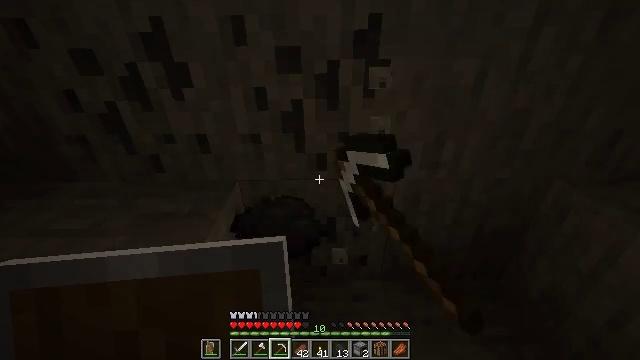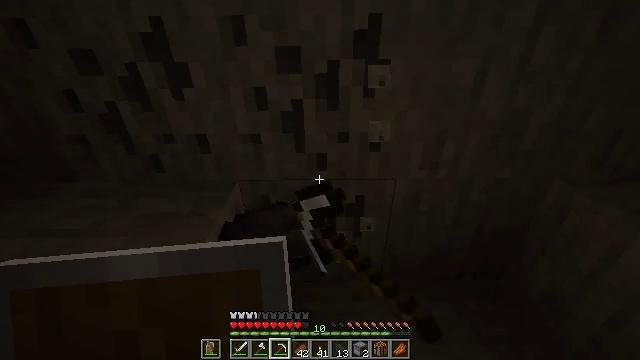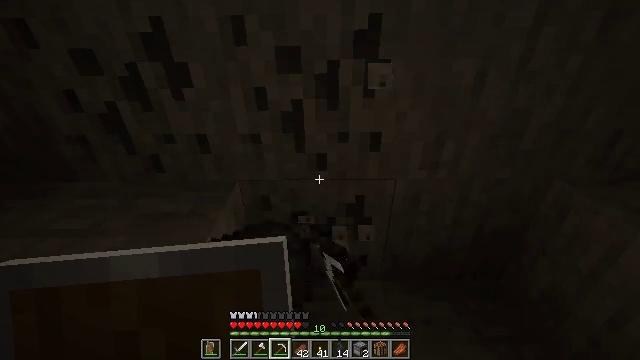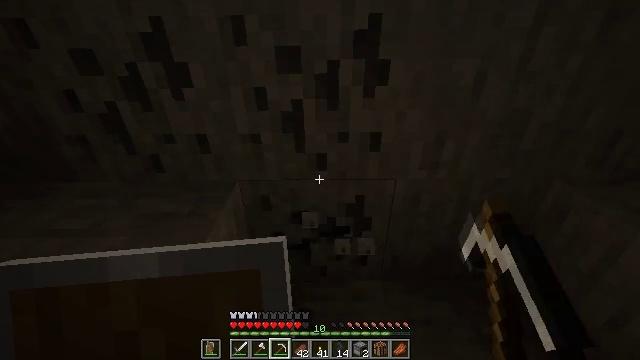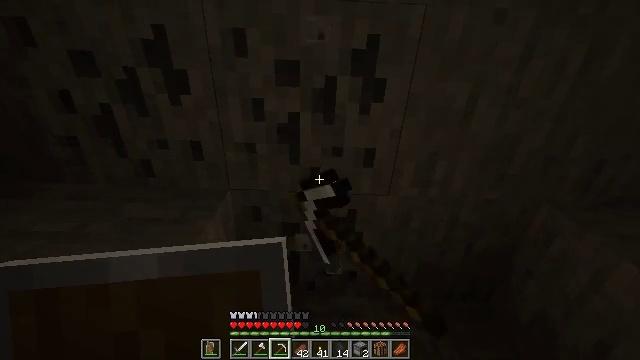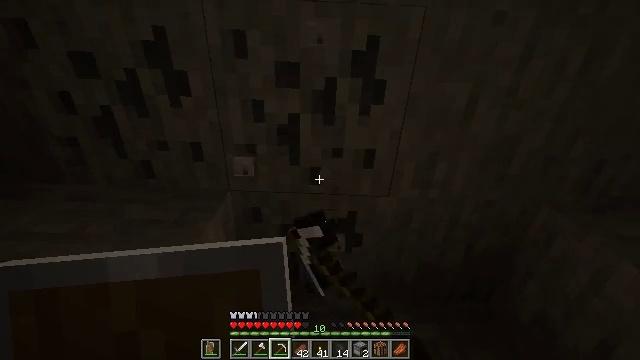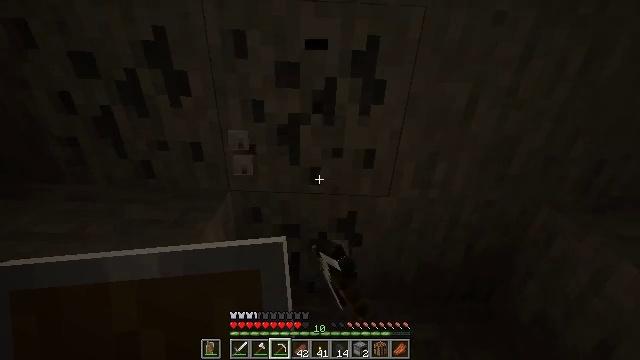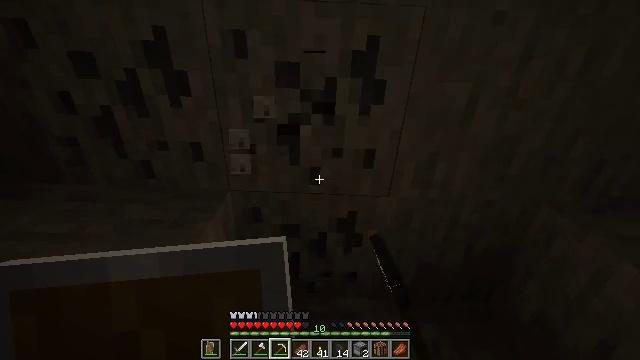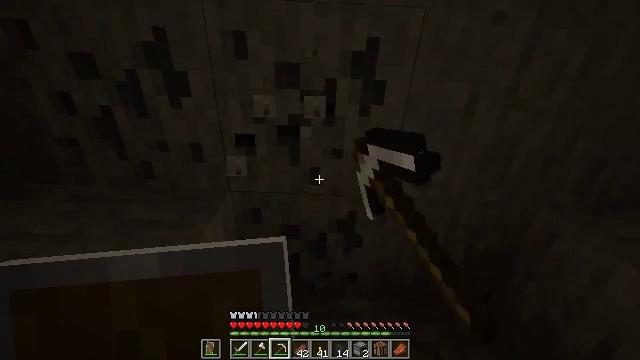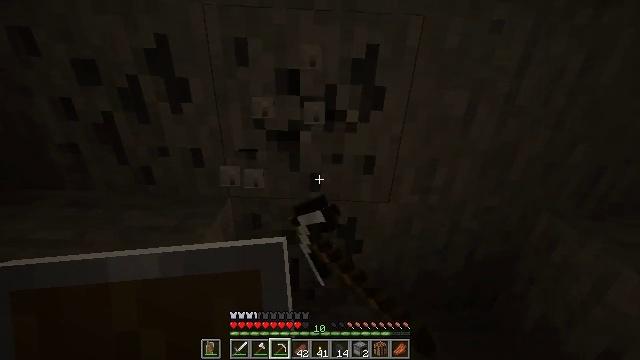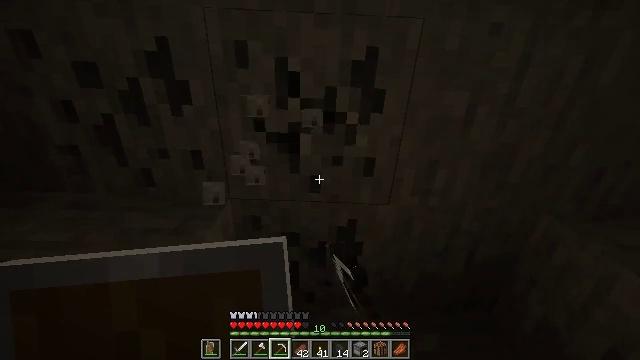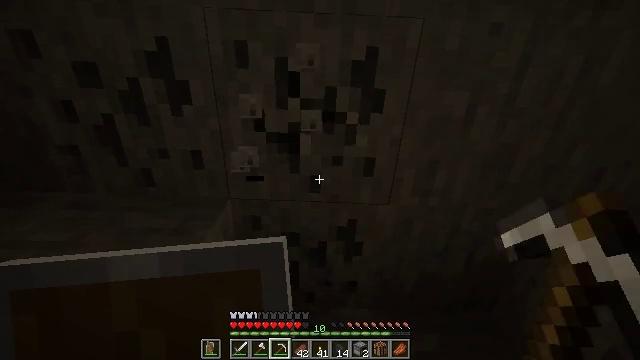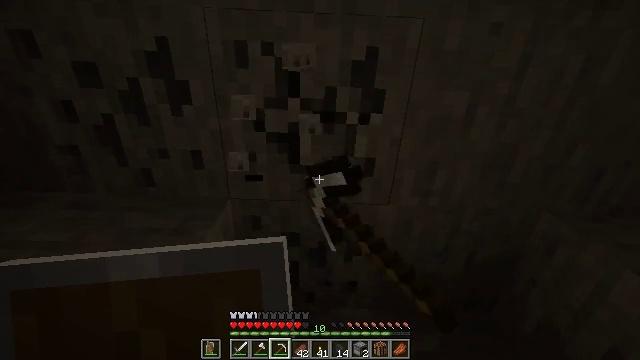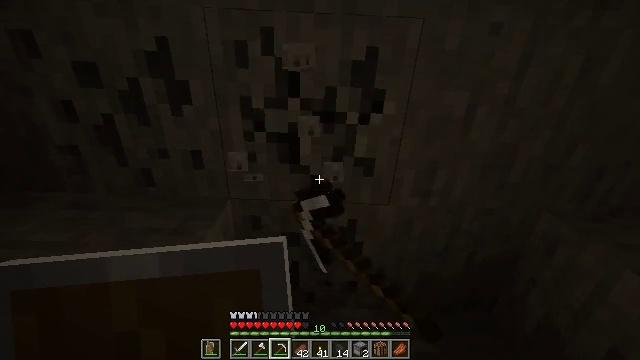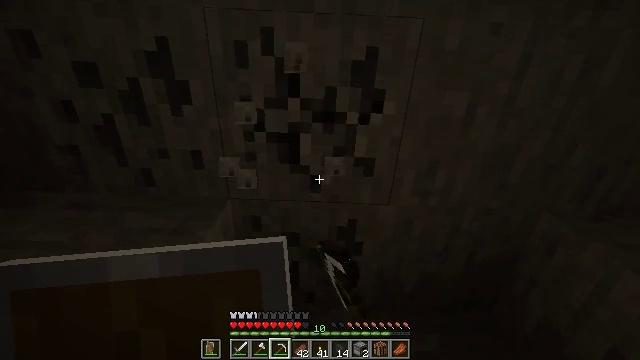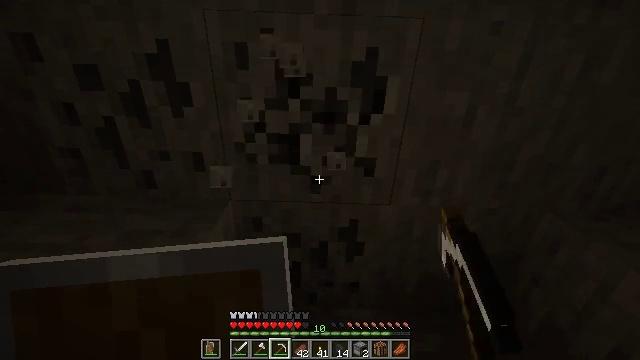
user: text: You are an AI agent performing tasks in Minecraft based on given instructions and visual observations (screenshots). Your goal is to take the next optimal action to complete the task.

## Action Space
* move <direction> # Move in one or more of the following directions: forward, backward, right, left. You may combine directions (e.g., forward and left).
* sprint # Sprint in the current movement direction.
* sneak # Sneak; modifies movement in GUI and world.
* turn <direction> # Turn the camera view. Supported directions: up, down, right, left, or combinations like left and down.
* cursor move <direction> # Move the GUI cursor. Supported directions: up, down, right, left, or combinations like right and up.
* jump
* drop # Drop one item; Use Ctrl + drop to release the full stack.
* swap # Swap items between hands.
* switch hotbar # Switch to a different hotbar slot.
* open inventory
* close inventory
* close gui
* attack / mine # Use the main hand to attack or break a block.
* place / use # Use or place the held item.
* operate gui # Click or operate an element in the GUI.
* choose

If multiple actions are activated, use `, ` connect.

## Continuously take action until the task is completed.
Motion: motion action
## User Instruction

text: Find and mine the coal ore.
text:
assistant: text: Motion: attack / mine
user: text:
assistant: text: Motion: attack / mine
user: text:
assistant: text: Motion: attack / mine
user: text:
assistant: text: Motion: turn right and up, attack / mine
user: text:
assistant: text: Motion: attack / mine
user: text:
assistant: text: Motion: attack / mine
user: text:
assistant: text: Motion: attack / mine
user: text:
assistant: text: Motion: attack / mine
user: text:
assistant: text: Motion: turn up, attack / mine
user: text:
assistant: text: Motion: attack / mine
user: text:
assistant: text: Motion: attack / mine
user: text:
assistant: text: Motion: attack / mine
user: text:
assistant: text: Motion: attack / mine
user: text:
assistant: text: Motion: attack / mine
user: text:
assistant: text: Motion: attack / mine
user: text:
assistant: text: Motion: attack / mine
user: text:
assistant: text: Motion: attack / mine
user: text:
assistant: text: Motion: attack / mine
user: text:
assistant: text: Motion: attack / mine
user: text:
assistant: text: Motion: attack / mine
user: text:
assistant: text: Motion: attack / mine
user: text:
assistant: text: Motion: attack / mine
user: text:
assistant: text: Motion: attack / mine
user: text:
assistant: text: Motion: attack / mine
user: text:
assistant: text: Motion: turn down, attack / mine
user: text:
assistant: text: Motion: attack / mine
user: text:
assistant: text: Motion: attack / mine
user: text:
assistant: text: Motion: turn down, attack / mine
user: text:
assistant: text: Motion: attack / mine
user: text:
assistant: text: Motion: attack / mine